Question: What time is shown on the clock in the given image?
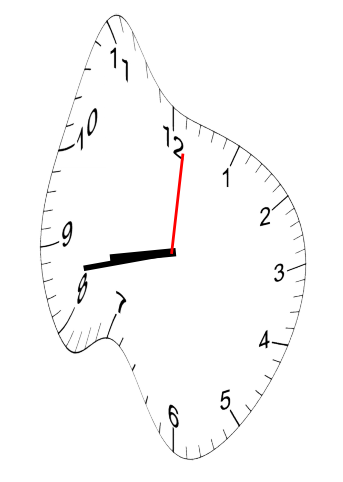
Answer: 08:43:01